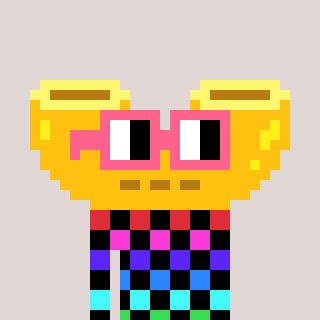
a pixel art character with square pink glasses, a macaroni-shaped head and a computerblue-colored body on a warm background